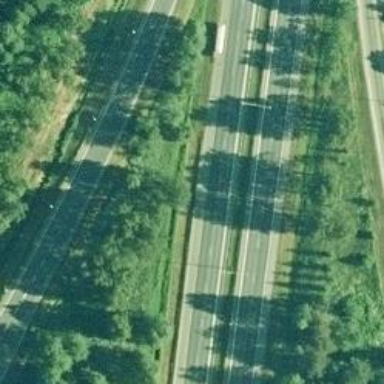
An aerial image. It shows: View of motorway.